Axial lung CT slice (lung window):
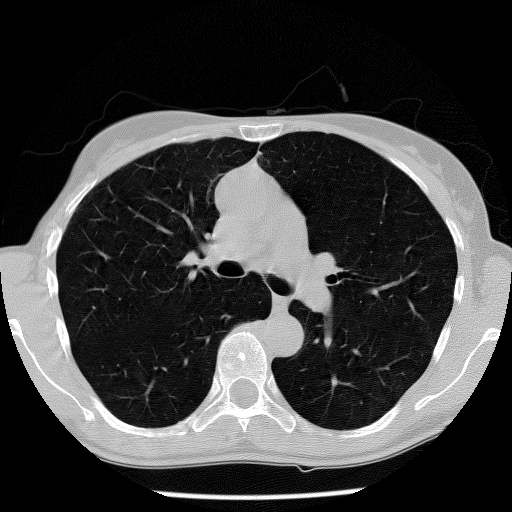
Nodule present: no